Field crop: tomato
Growth stage: 2
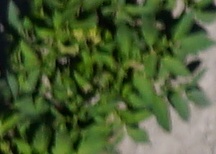
Species: tomato